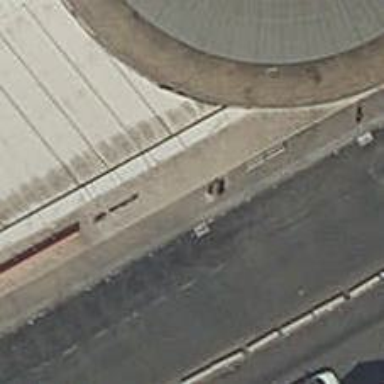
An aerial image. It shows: Tunnel with steps on the road.